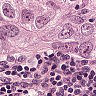
Metastatic tissue present: yes